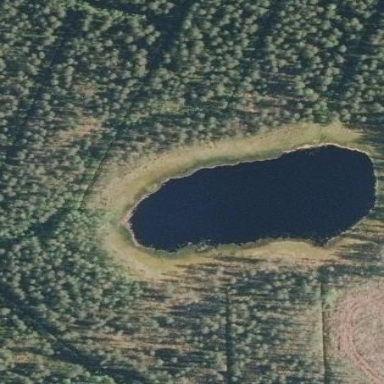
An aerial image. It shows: Pond with natural water.